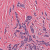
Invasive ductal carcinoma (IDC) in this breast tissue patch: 1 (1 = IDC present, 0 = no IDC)